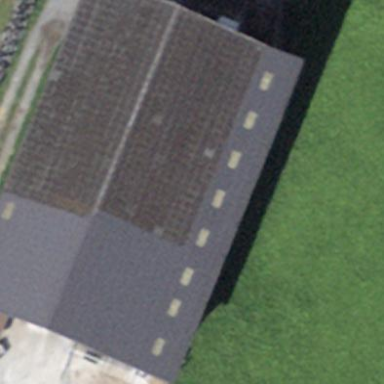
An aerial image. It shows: Farm auxiliary building.